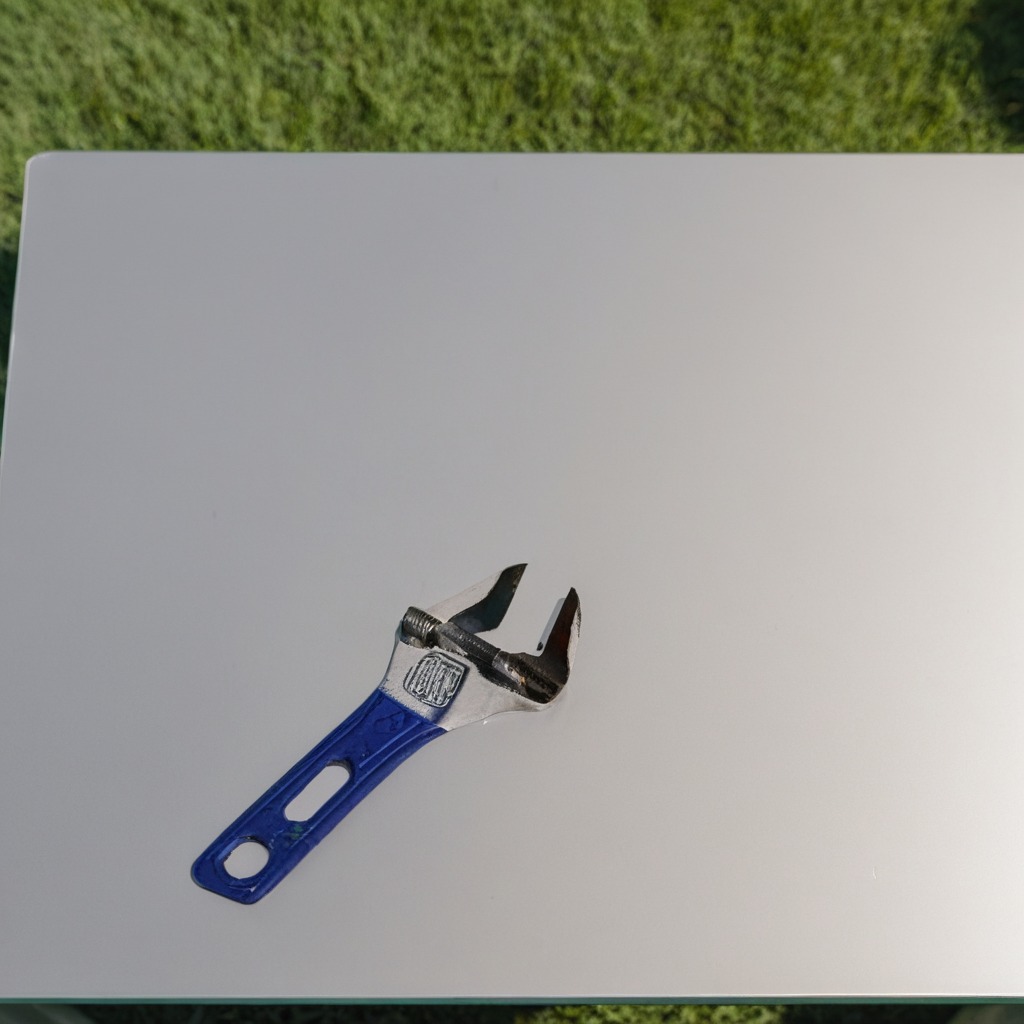
An wrench is lying on a table.